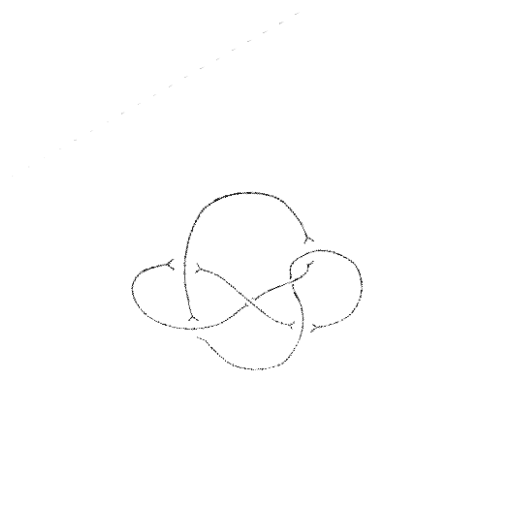
Crossing number: 6